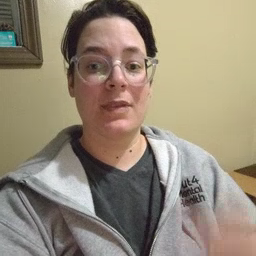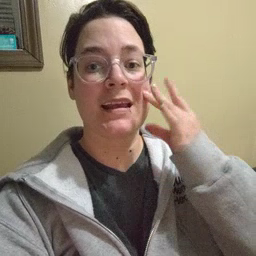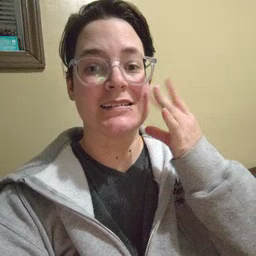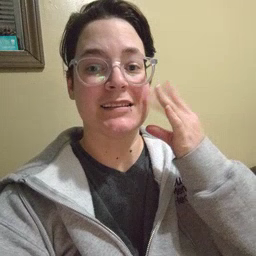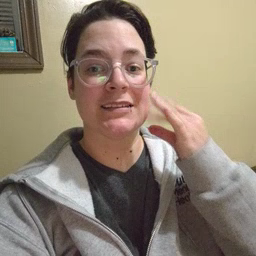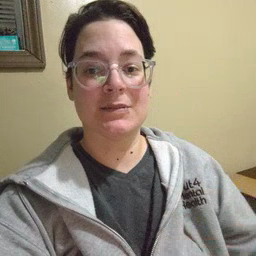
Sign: kitty